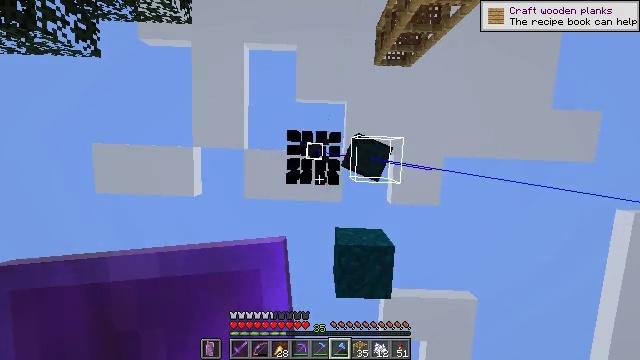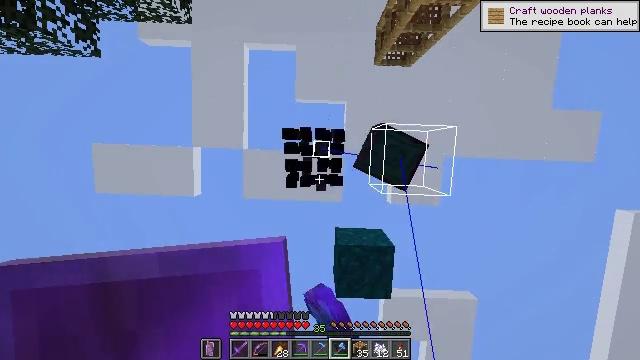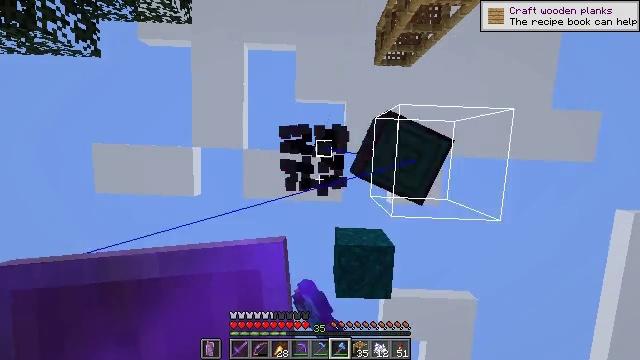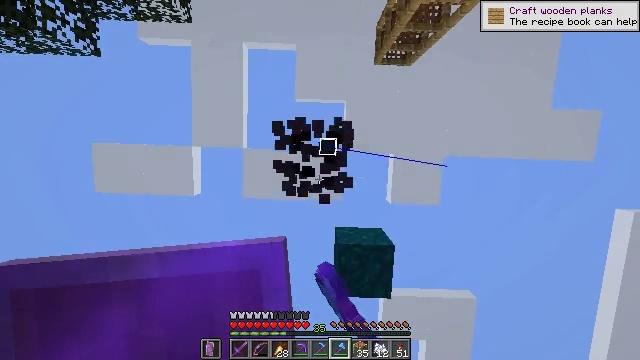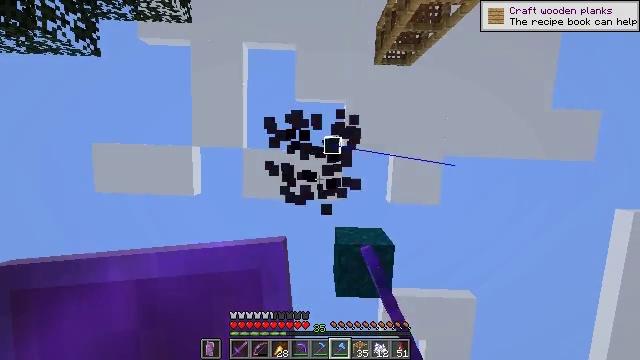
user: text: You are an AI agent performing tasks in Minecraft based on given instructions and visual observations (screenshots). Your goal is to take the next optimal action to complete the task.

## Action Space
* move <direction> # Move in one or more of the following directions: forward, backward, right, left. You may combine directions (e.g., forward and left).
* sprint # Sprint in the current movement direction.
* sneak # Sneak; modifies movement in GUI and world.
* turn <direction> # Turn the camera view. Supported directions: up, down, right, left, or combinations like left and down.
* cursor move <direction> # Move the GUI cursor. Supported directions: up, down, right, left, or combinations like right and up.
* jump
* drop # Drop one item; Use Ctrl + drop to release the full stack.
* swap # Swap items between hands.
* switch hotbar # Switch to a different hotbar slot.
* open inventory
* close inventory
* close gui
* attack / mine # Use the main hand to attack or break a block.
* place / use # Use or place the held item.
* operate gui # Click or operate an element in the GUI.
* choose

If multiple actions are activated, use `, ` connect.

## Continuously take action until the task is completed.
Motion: motion action
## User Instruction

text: Destroy the warped stem to gather materials.
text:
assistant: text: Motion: attack / mine
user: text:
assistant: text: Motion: attack / mine
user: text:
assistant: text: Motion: attack / mine
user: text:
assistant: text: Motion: attack / mine
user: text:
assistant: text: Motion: attack / mine